Interaction volume radius: 10 \u00c5
Interaction volume height: 25 \u00c5
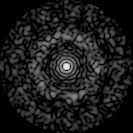
Disorder parameter: 0.843